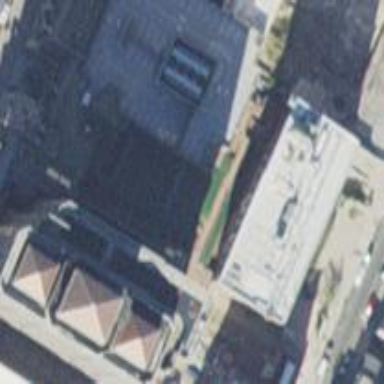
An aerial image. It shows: Public building.